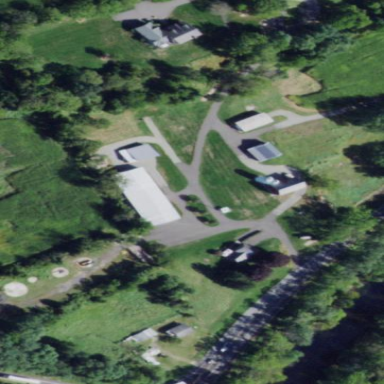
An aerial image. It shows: Farmyard area.